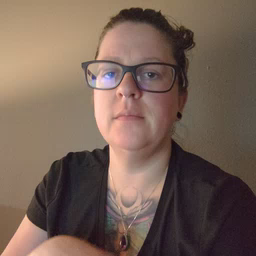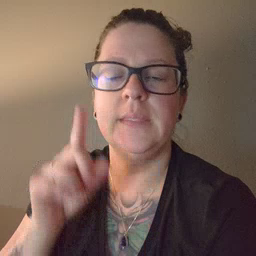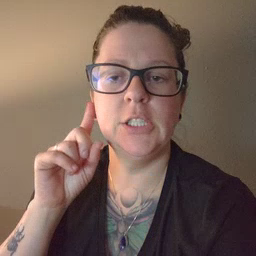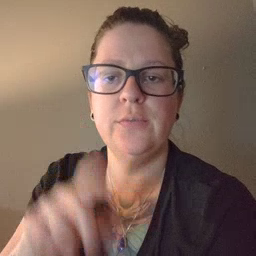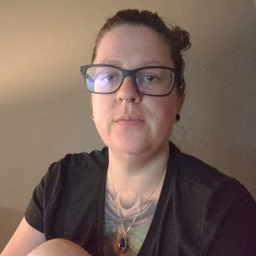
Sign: hear